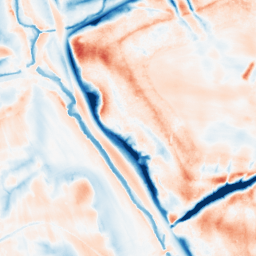
Category: trend_removal
Decomposition family: local_polynomial
Decomposition parameters: window_size: 31
degree: 1
Upsampling method: cubic_mitchell
Upsampling parameters: scale: 8
Upsampling scale: 8